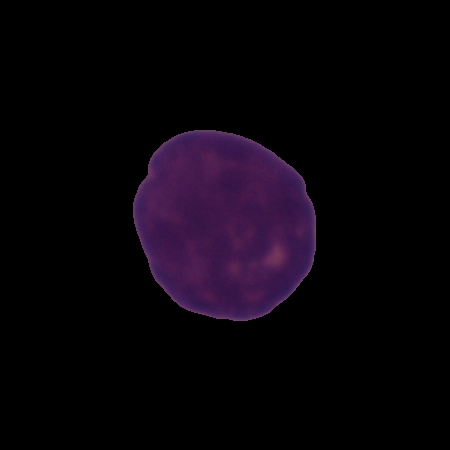
Label: healthy